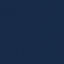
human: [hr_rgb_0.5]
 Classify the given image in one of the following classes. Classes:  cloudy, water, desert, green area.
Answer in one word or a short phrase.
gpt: water